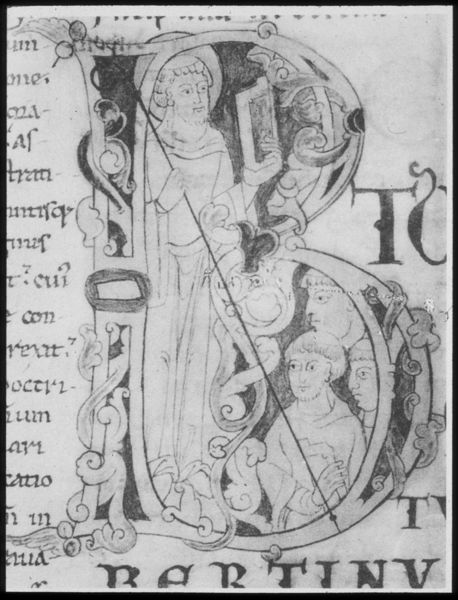
Titel: Lektionar aus Citeaux, Bd. 5
Institution: Dijon, Bibliothèque Municipale
Schlagwörter: mann, menschen, männer, schwarz, weiss, zeichnung, ornament, augen, bibel, gewand, mantel, stehend, blatt, pflanzen, ranken, schrift, stab, figuren, bischof, foto, tusche, buch, seite, schwarzweiß, buchstabe, initiale, habit, ranke, buchseite, verziert, pergament, heiligenschein, nimbus, blattwerk, mönch, heiliger, mönche, heilige, speer, lesend, letter, handschrift, tonsur, latein, apostel, buchmalerei, abt, codex, figure, minuskel, b, anfangsbuchtstabe, bertinus